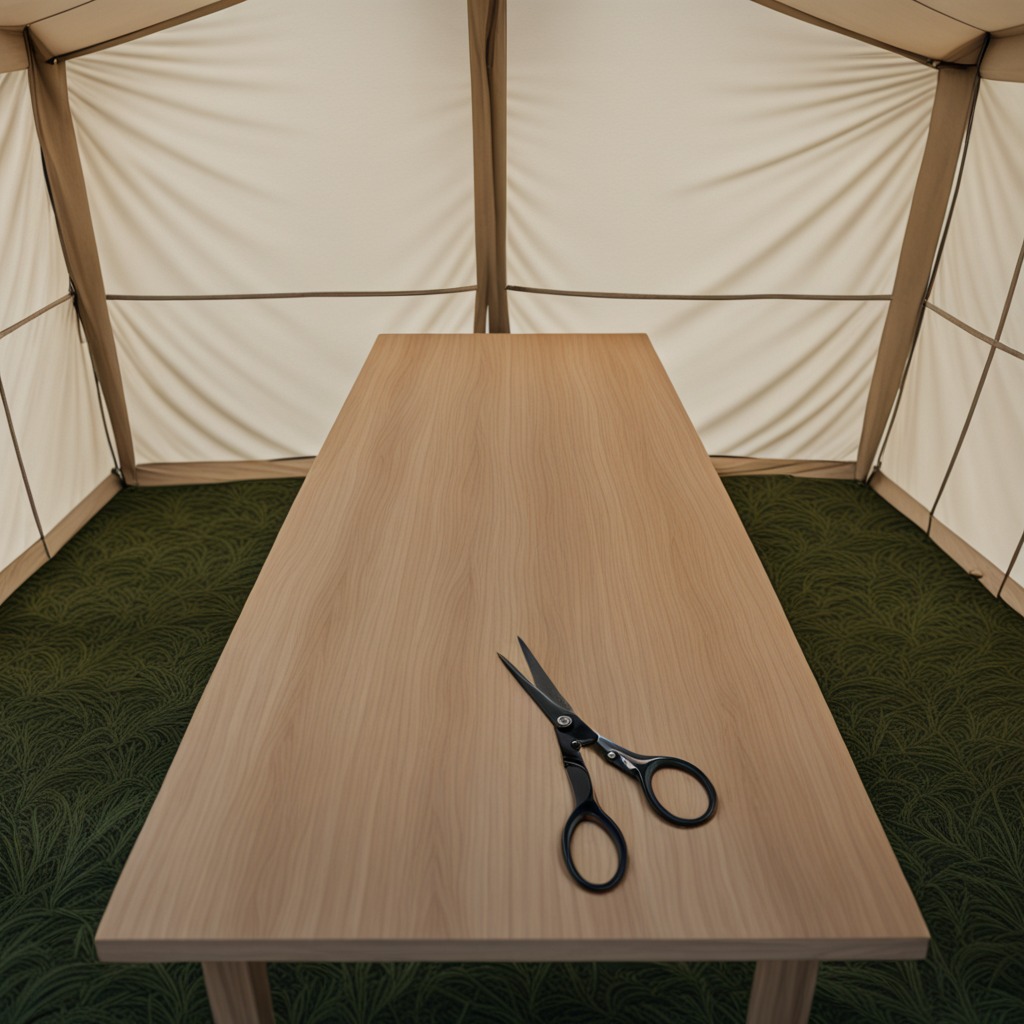
A scissor is lying on a wooden table inside a jungle field workshop tent humid ambient light worn but